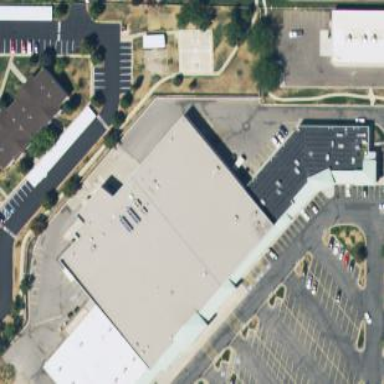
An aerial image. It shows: Retail building.